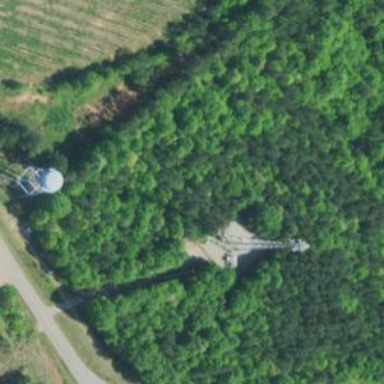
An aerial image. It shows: Communication mast tower.